Question: I've spent all day searching Google and trying every command I could find or even think of to update Apache on my server. I am running CentOS 6.5 64 bit. I have uninstalled and reinstalled just to get the same outdated version. I run the command yum update httpd and it runs through the list of repositories and says there are no updates found. I know the newest update is 2.4.10 but I'm having the dangdest time trying to get that version to either update from current version or install with new installation. Any help would be greatly appreciated.

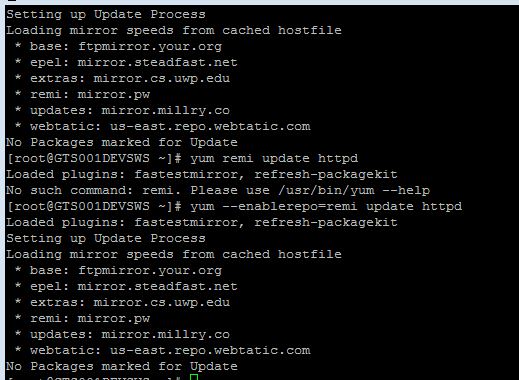
Answer: While Apache 2.4.10 is the latest version from Apache, it is not the latest version in Centos 6.5. On CentOS 6.5 the latest version is 2.2.15. If you really want Apache 2.4 you need to add a repo that contains it. See <URL> for an example